Field crop: maize
Growth stage: 2
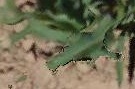
Species: maize